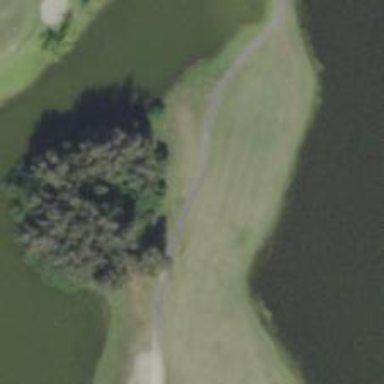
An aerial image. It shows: Golf cartpath that is also road path.